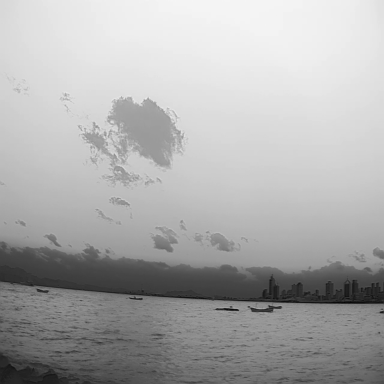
There are four bulk_carriers in the infrared image.